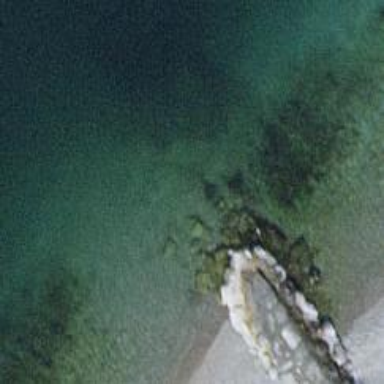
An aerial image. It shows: Breakwater structure.